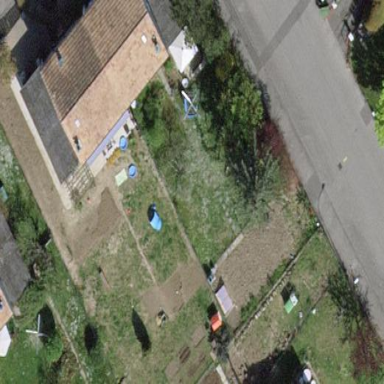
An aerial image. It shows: Garden enclosed by fence.